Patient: sex M, age 68
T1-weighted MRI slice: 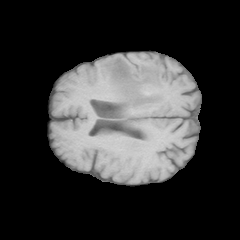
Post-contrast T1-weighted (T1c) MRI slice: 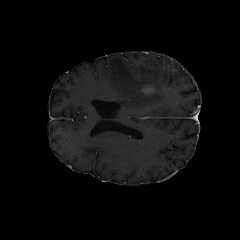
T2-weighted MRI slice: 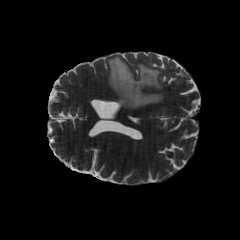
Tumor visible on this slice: yes
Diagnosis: Glioblastoma, IDH-wildtype
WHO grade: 4